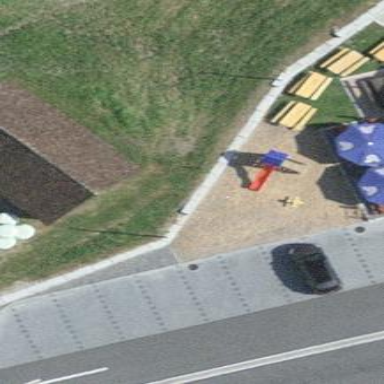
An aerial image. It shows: Playground area for leisure activities on the land.